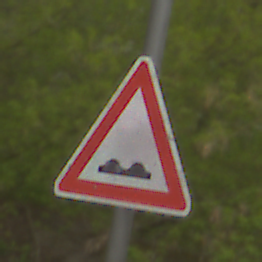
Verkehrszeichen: UnebeneFahrbahn
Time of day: MorningAfternoon
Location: Outdoor (Nature)
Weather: Overcast
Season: NotSpecified
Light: Natural